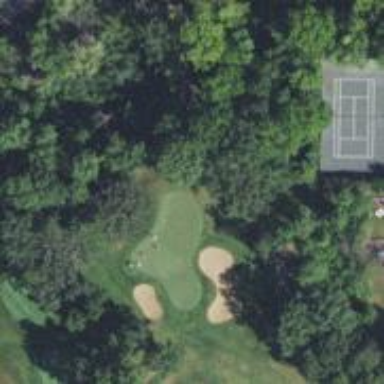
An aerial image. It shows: View of golf hole.